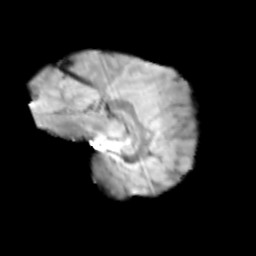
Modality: T2w
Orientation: sagittal
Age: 12
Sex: female
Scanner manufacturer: siemens
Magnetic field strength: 3 T
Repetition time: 3.8 s
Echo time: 0.07 s